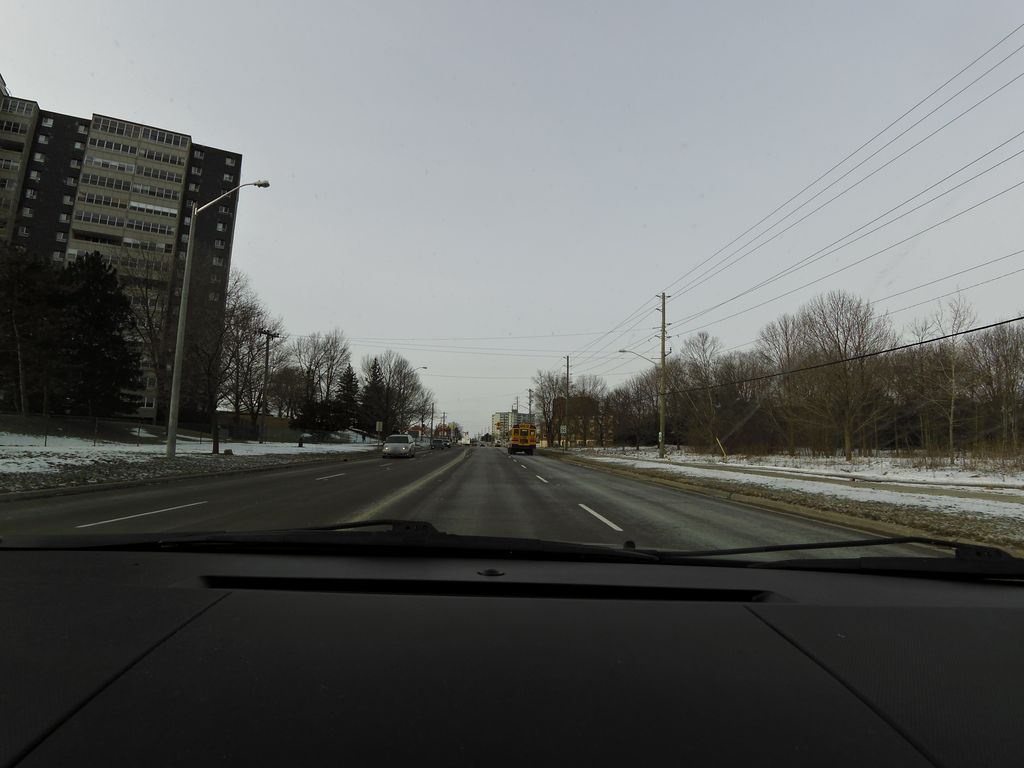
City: kitchener-waterloo